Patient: sex F, age 76
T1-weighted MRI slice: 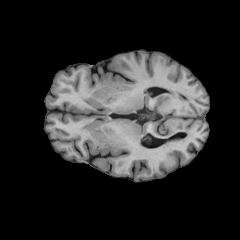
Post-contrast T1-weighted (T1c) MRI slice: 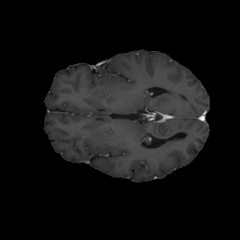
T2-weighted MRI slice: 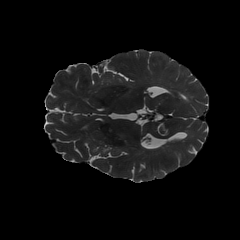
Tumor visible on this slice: no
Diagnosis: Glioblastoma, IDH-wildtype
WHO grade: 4